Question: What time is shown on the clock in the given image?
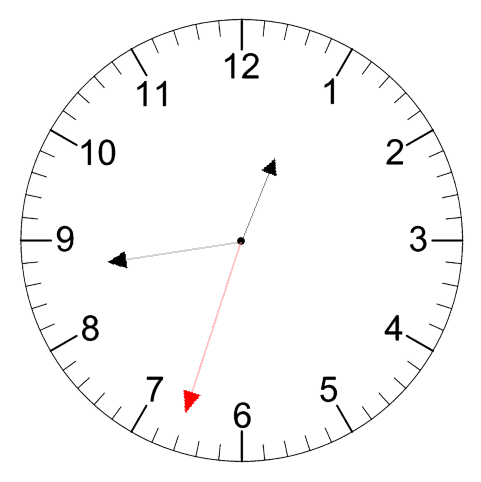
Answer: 12:43:33